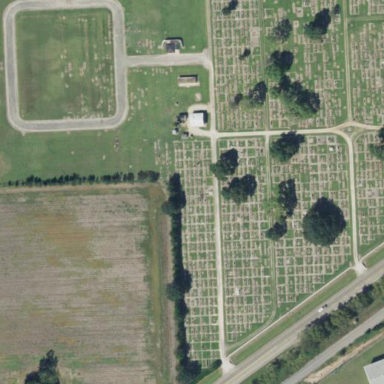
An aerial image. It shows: Cemetery.